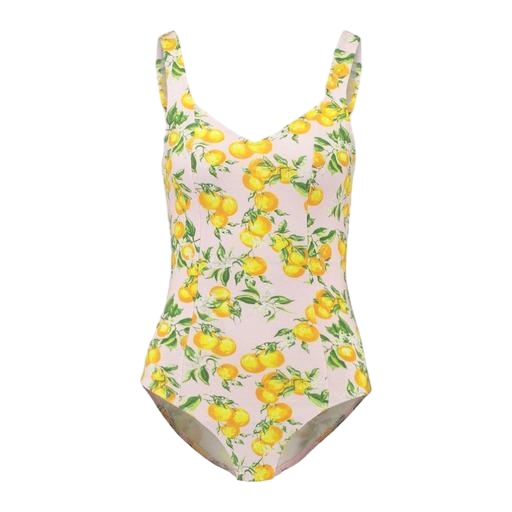
pink citrus bloom print camisole, pink catalina tankini, montezuma tankini, white background